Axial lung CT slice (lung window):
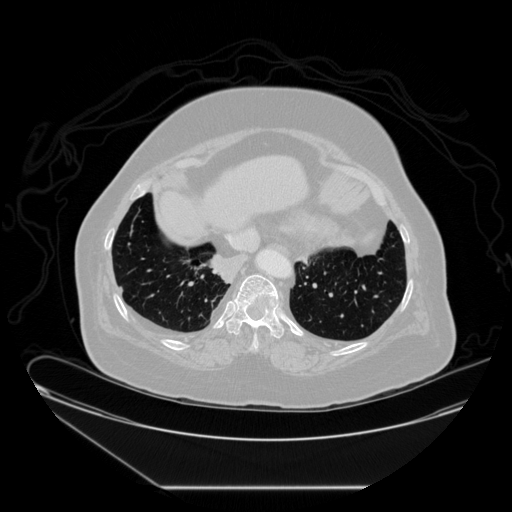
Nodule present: no